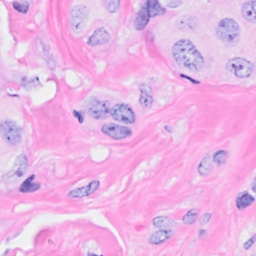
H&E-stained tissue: Breast